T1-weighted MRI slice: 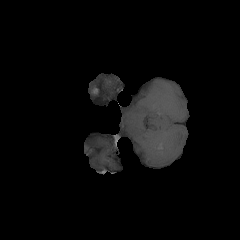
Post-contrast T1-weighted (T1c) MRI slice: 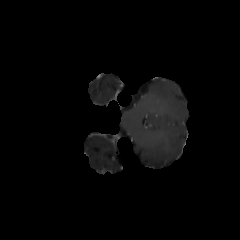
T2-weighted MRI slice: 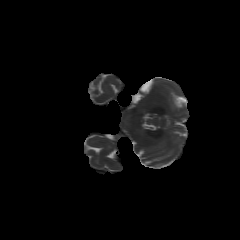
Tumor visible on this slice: no